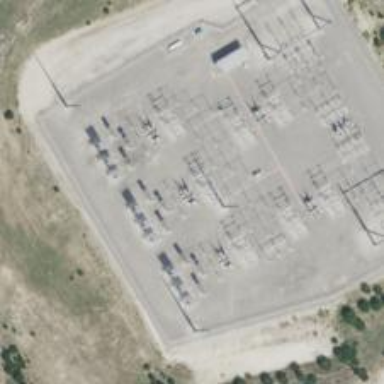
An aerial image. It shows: Switch for power supply.